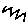
Label: zigzag